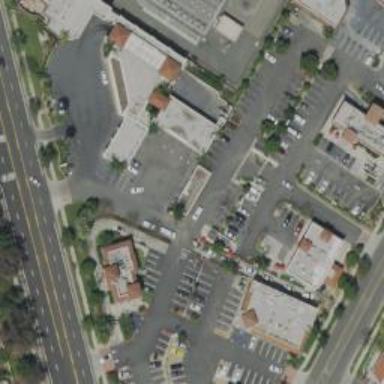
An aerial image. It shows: Building serving as car wash facility.